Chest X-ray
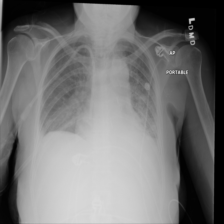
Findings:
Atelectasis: negative
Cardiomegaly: negative
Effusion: negative
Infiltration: negative
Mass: negative
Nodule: negative
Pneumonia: negative
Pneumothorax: negative
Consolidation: positive
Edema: positive
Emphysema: negative
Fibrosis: negative
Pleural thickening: negative
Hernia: negative